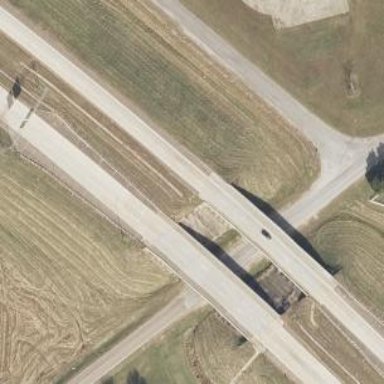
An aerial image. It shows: Motorway bridge.